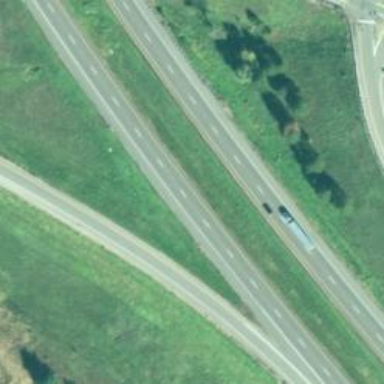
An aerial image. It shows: Asphalt motorway.